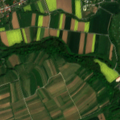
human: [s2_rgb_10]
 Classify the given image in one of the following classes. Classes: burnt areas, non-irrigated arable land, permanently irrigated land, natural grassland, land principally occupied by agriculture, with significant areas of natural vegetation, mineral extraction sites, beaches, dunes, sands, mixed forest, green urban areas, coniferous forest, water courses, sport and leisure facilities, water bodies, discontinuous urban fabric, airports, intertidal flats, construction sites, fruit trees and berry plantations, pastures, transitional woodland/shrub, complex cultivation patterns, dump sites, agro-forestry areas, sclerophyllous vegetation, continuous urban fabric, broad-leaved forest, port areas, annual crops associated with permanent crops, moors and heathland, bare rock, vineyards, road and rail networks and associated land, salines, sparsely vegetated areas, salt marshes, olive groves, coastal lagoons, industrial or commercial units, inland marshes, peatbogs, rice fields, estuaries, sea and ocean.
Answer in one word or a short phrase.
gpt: discontinuous urban fabric, non-irrigated arable land, vineyards, complex cultivation patterns, land principally occupied by agriculture, with significant areas of natural vegetation